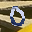
Label: 0